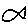
Label: fish